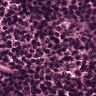
Metastatic tissue present: no